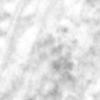
Label: no_change